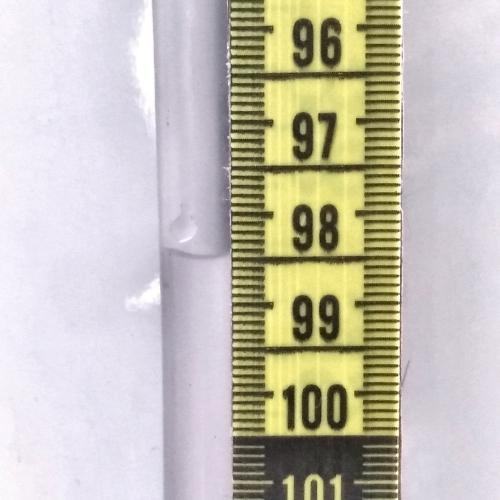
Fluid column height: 98.4 cm